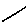
Label: line